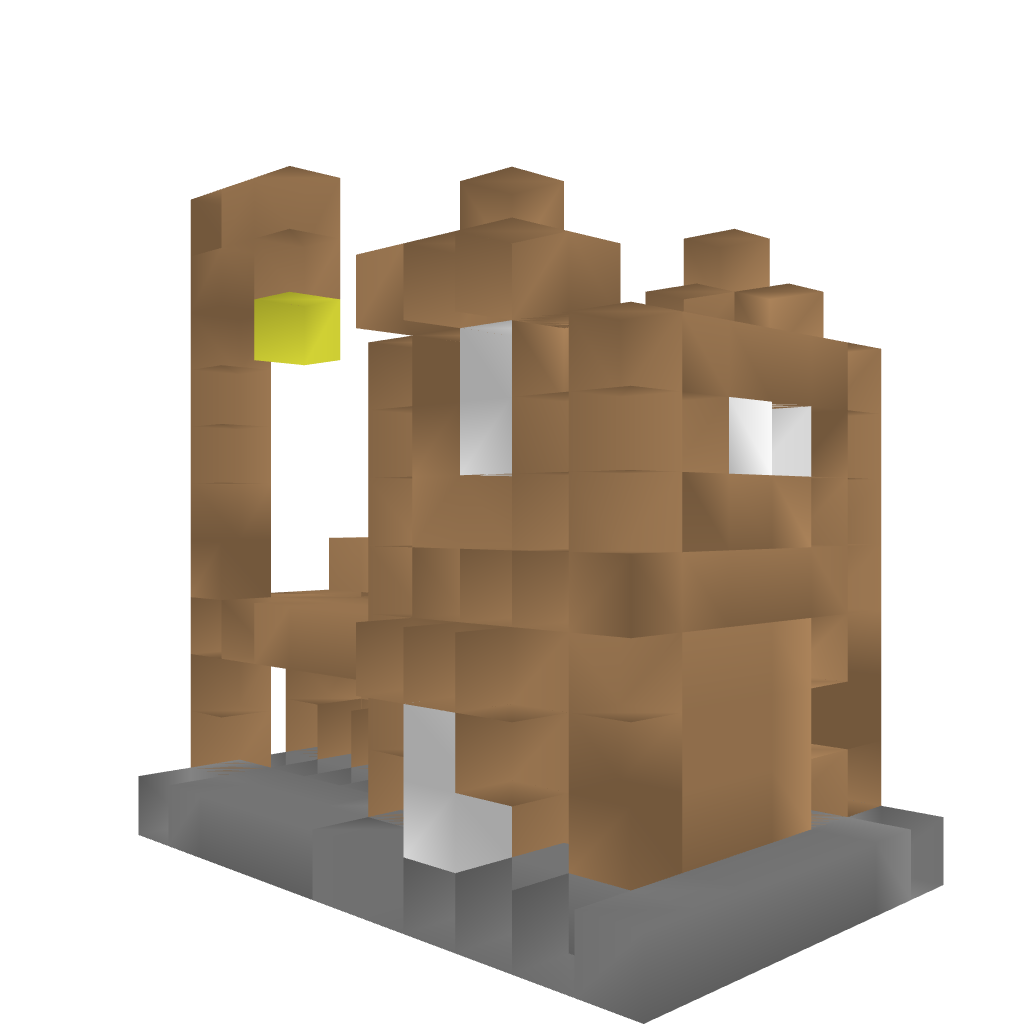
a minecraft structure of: Special Shop (UPDATED FOR 1.7) bad low quality